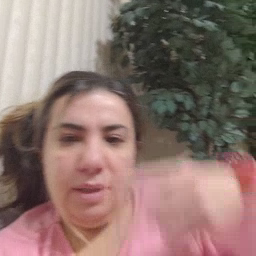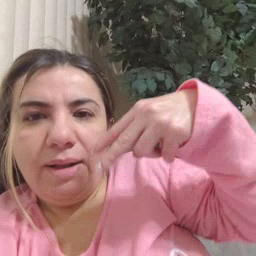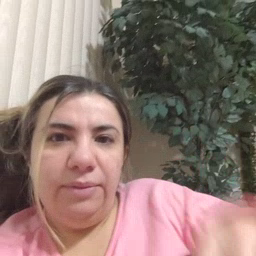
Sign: dance